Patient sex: M
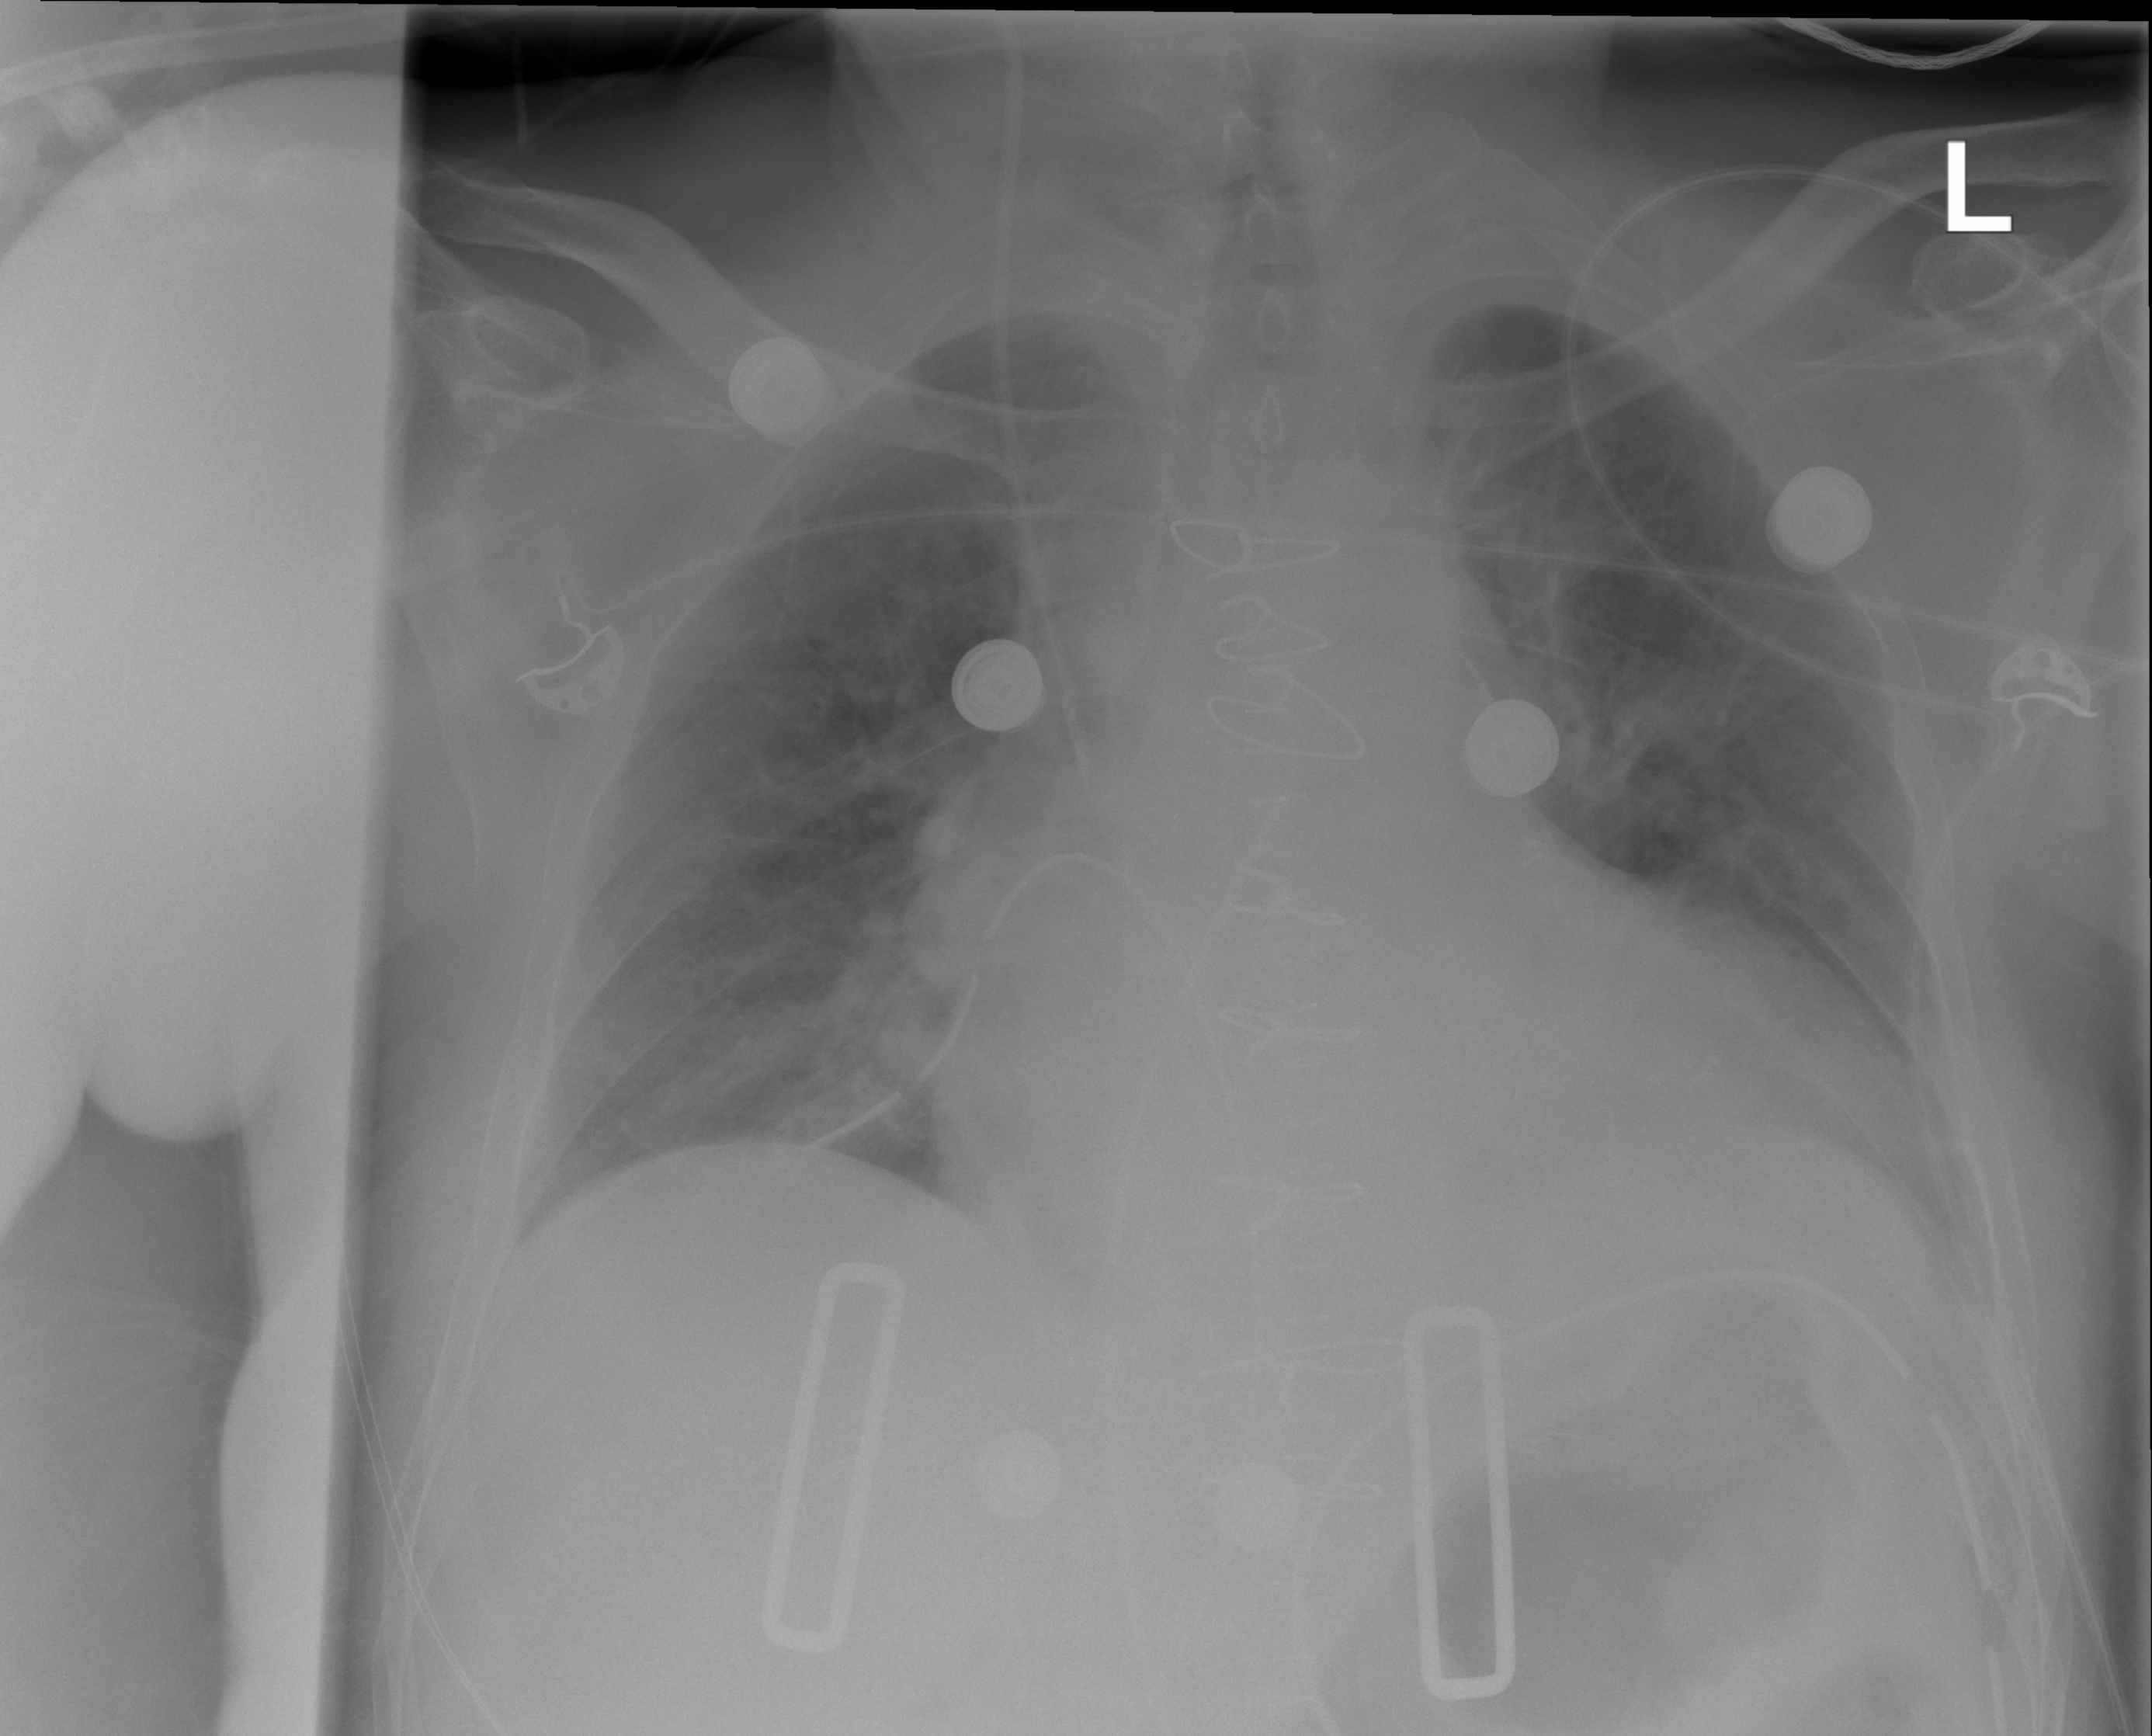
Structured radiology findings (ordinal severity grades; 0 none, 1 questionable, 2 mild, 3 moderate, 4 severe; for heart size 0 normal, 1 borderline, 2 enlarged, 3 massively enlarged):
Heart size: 2
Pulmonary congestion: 2
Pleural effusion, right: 0
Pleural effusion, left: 2
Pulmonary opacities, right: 0
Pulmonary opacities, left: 0
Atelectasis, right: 2
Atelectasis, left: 2